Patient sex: F
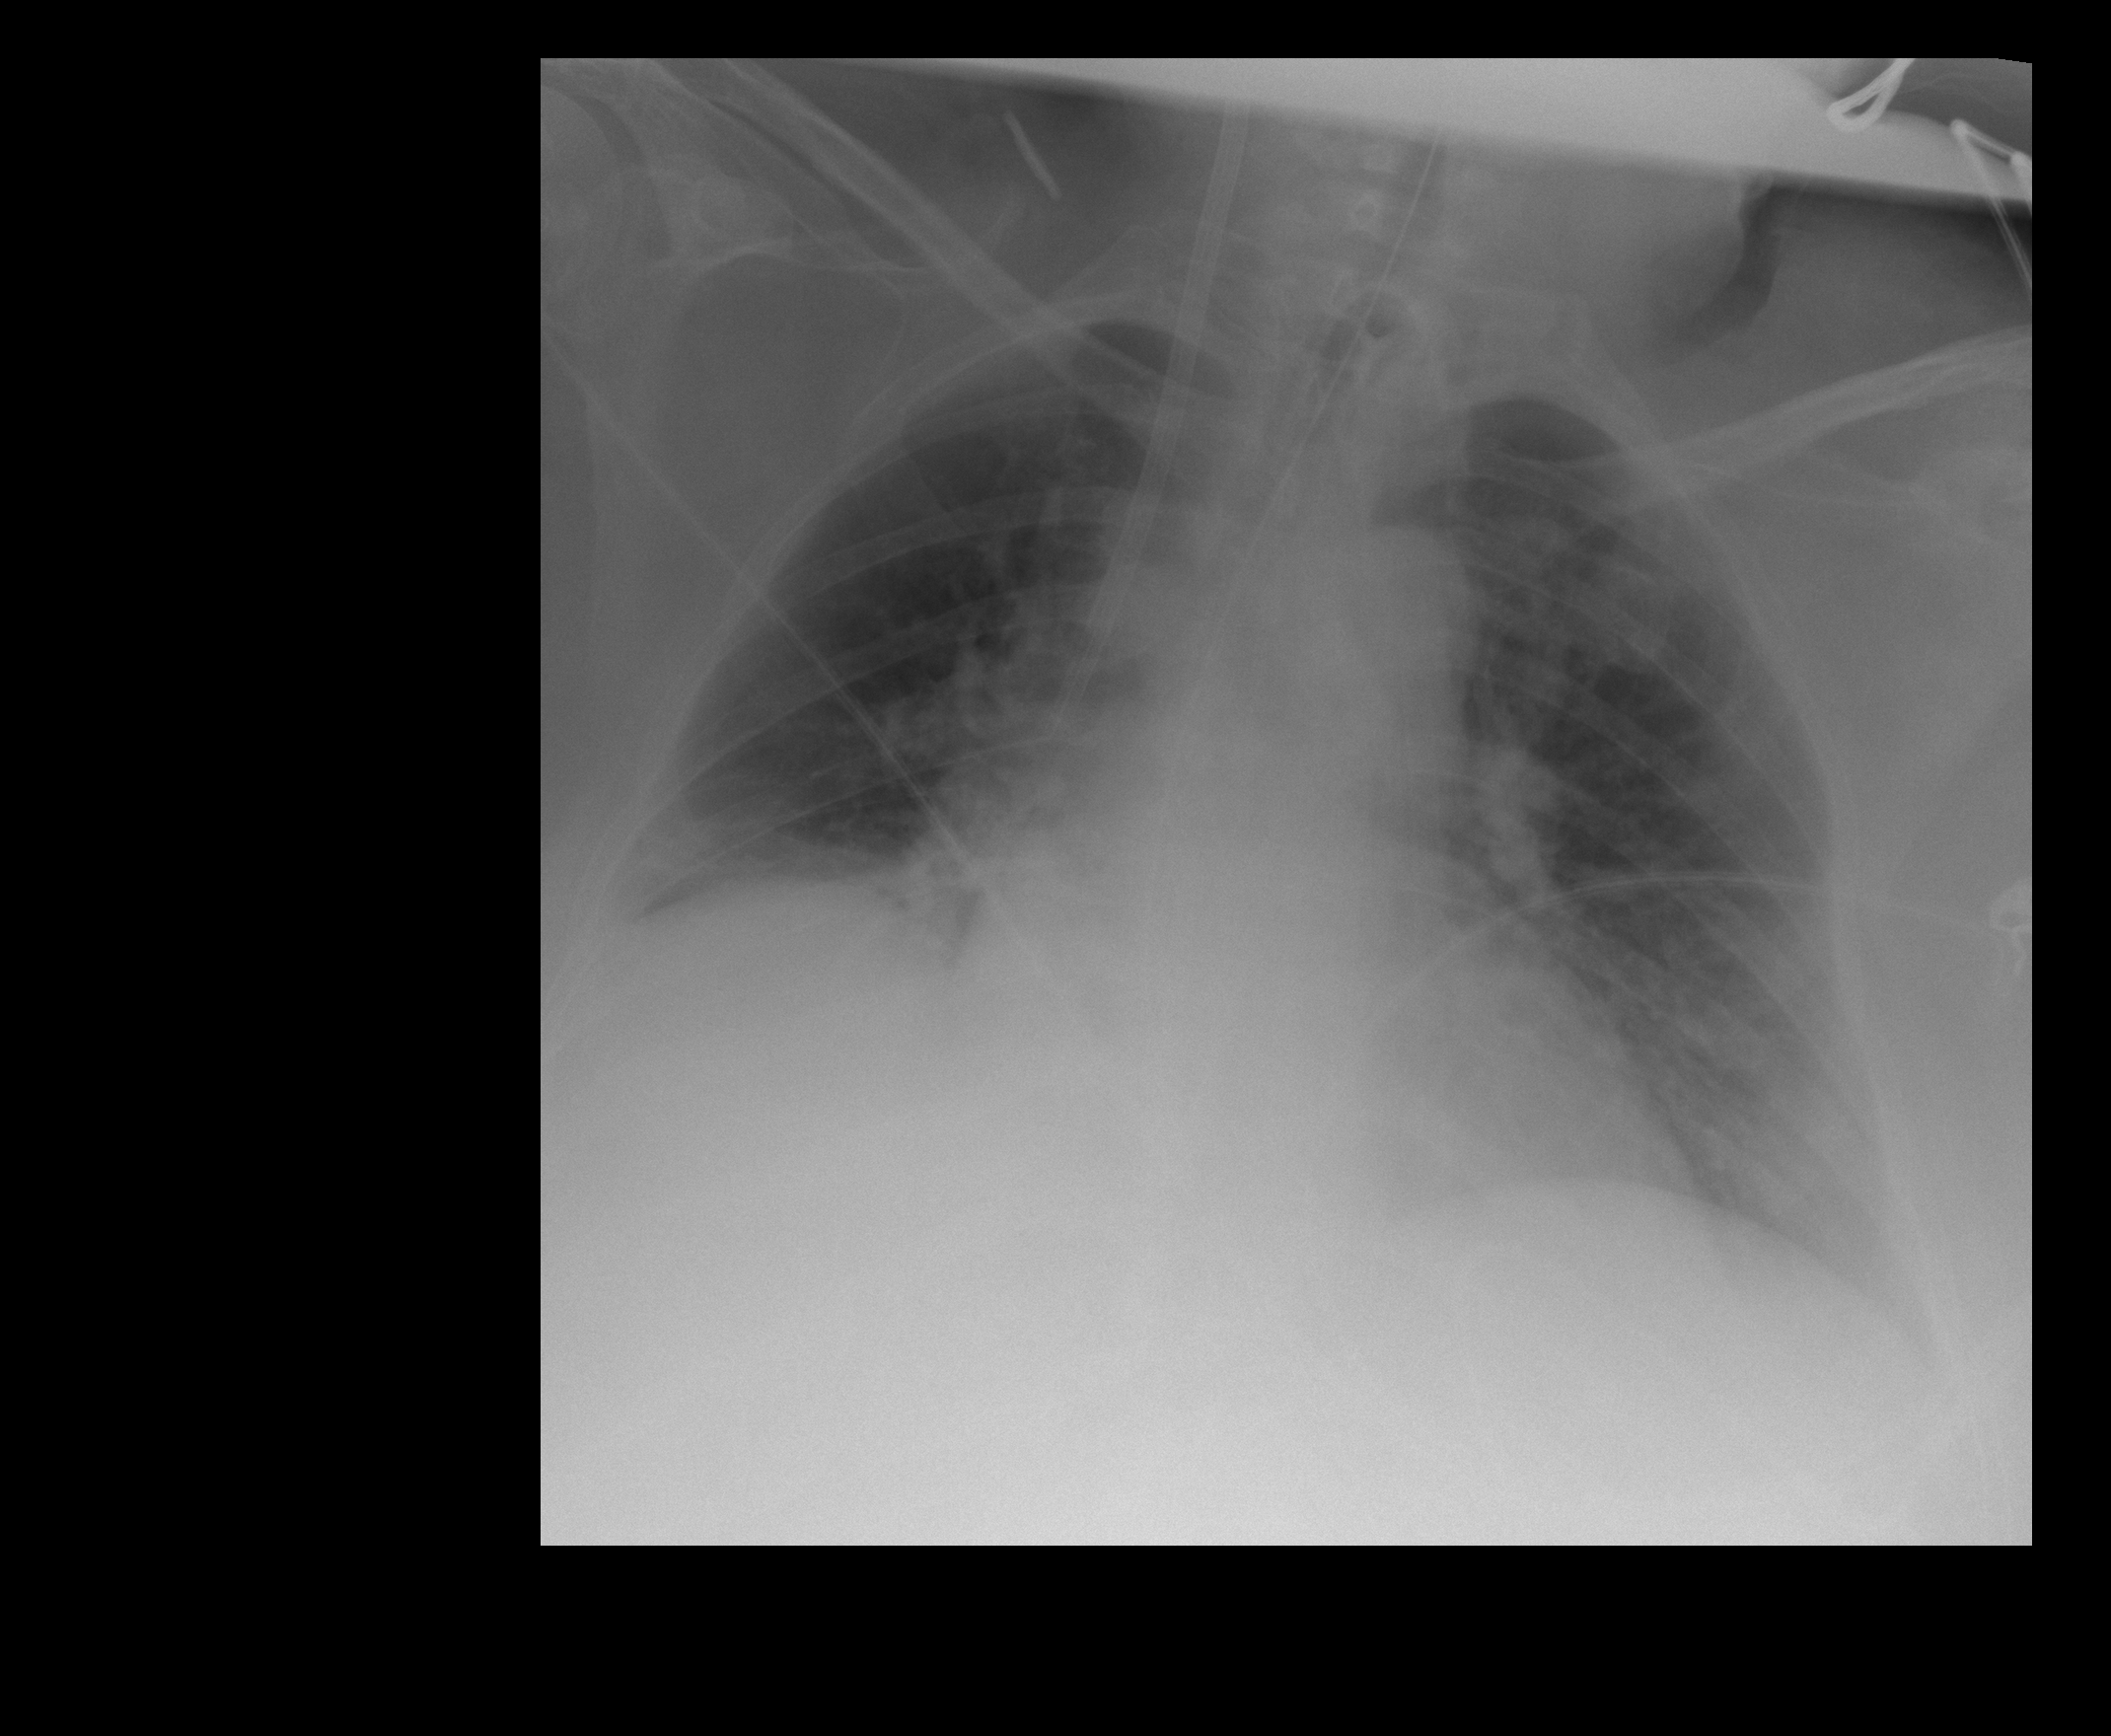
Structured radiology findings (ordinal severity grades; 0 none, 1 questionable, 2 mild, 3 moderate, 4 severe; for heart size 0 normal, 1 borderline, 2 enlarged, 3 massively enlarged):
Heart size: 1
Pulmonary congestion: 0
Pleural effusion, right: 2
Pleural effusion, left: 0
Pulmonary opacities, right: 0
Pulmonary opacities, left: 0
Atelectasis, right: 2
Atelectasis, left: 0